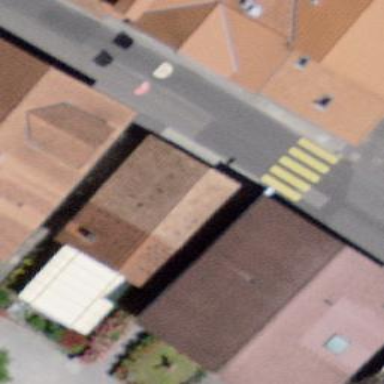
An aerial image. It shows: Garage building.